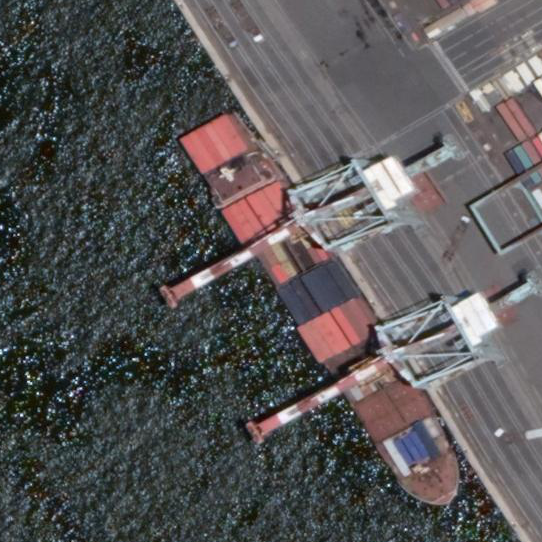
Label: Container_ship